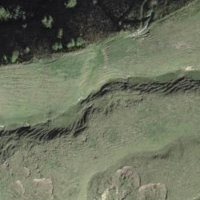
EUNIS habitat code: 26
Species observed at this site:
Arnica montana